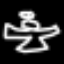
Label: angel